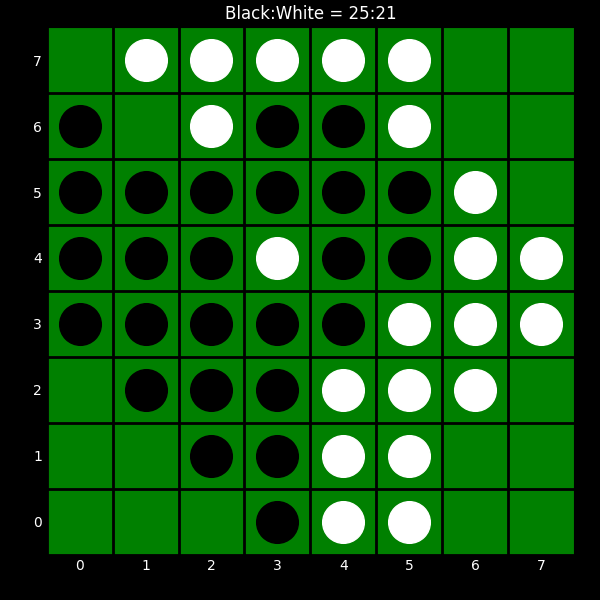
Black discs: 25
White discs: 21